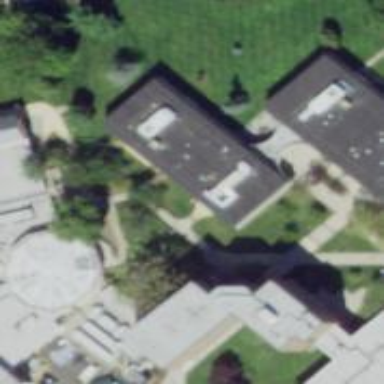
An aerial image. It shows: View of university building.